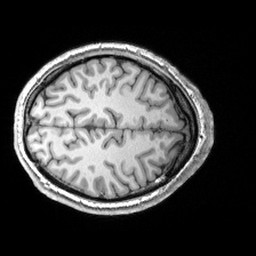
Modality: T1w
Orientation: axial
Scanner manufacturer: siemens
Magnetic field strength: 3 T
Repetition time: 2.53 s
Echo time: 0.00299 s